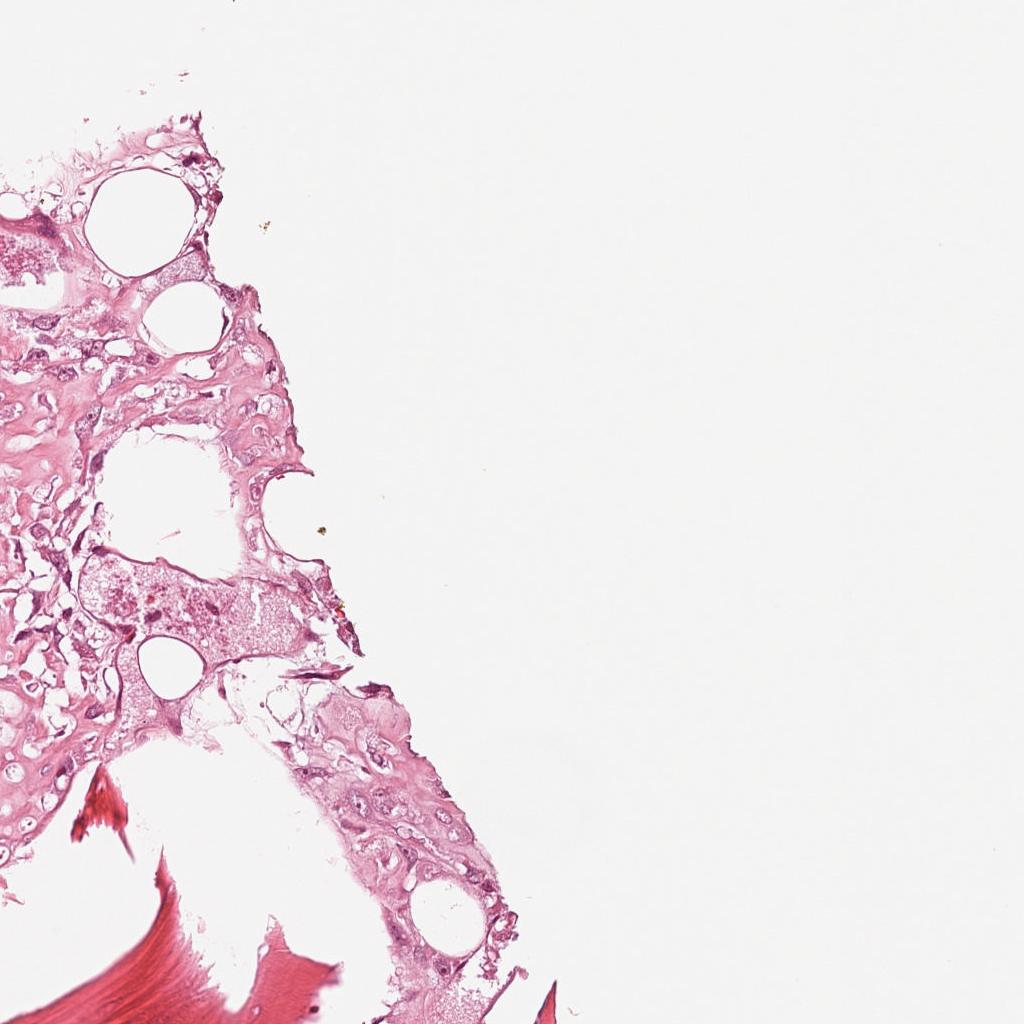
Label: Viable